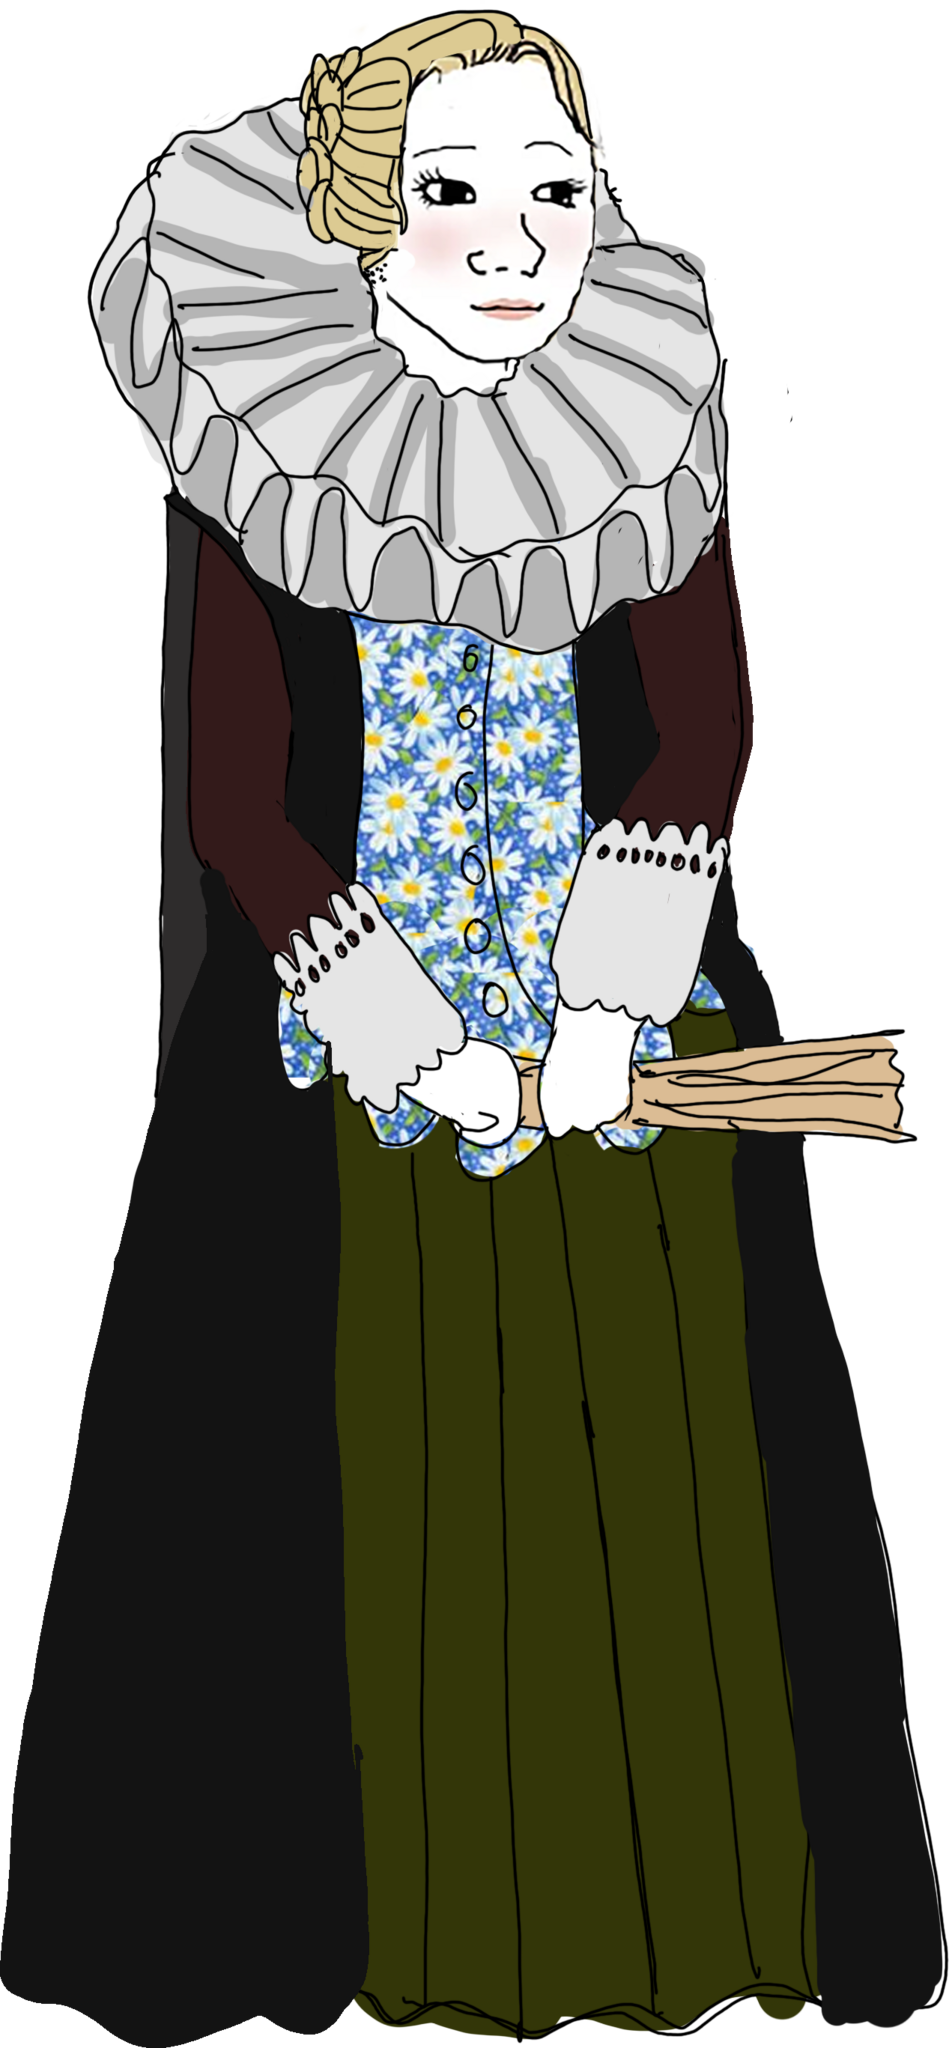
Label: 5_Trad_Wife